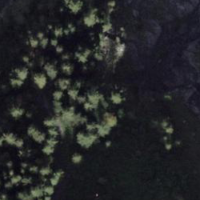
EUNIS habitat code: 23
Species observed at this site:
Pimpinella major
Astrantia major
Saxifraga rotundifolia